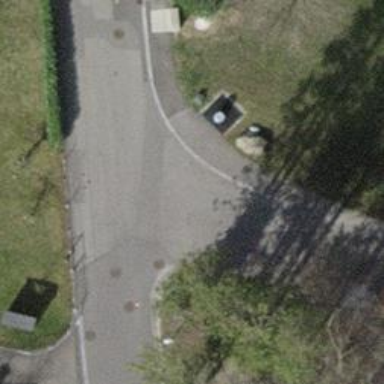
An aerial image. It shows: Lift gate barrier.